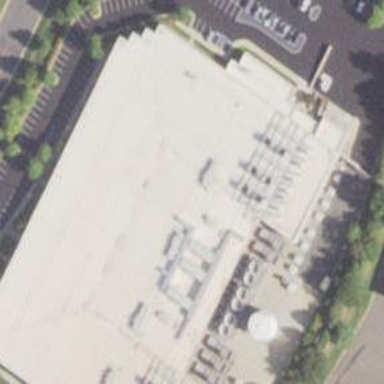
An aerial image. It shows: Data center building.